Aerial crown-view tile of a tropical tree (Barro Colorado Island, Panama), acquired 20240716:
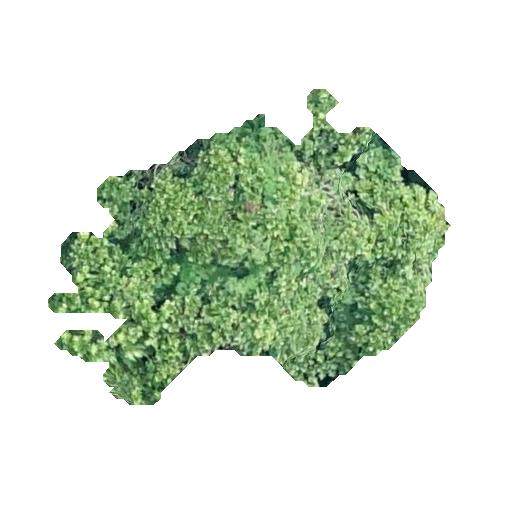
Species: Anacardium excelsum
GBIF accepted scientific name: Anacardium excelsum
Crown area: 119.701 m²